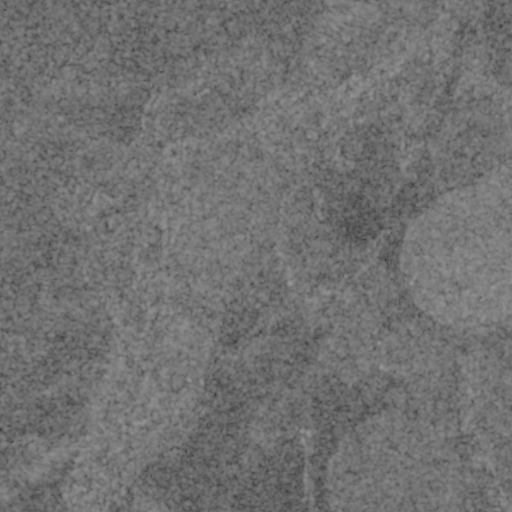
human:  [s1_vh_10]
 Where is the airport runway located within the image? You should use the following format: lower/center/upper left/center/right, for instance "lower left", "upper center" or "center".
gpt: The airport runway is located in the lower center of the image.
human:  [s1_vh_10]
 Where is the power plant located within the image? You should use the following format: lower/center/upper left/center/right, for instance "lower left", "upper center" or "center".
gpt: There is no power plant in the image.

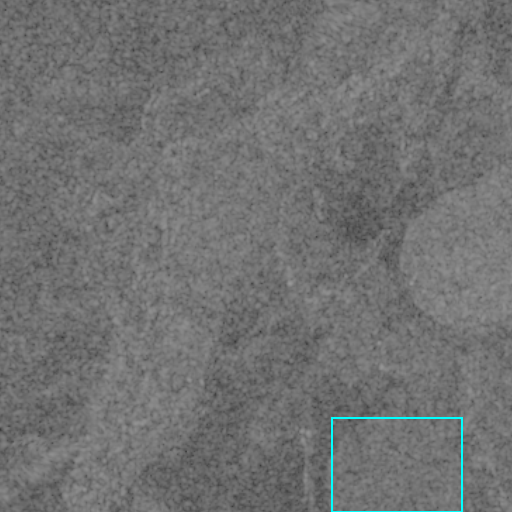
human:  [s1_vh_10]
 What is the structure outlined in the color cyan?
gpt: The structure outlined in cyan is a crop field.
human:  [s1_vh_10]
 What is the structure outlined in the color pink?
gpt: There is no pink outline.